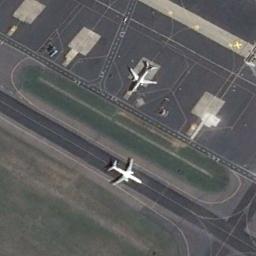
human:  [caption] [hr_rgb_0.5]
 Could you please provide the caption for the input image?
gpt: One plane parked on the airport paved with asphalt and the other on the runway in front of the airport .

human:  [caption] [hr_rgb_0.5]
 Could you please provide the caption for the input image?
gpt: An airplane was parked on the airport and an airplane was preparing to take off on the runway .

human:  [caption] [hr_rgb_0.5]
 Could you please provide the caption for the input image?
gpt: One aircraft was parked on the open ground and the other was on the runway .

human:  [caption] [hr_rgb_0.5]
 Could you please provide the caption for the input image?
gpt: An airplane is on the runway in the middle of the grass and an airplane is beside the grass .

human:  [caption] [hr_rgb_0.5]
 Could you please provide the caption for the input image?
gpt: A piece of grass is between the two planes .